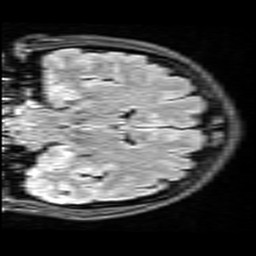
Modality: FLAIR
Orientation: coronal
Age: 35
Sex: female
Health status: healthy
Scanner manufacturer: siemens
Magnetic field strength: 3 T
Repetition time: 9 s
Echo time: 0.088 s